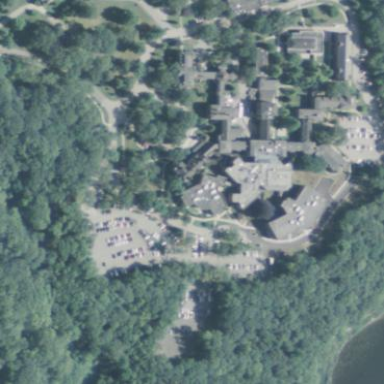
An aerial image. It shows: Healthcare facility identified as hospital.